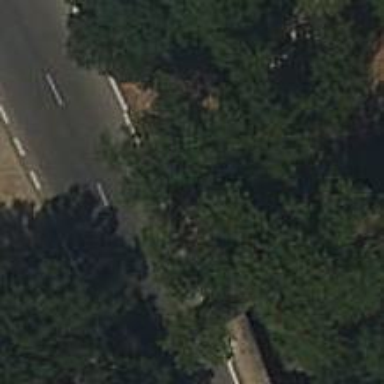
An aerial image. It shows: Residential road with asphalt surface that features bridge.